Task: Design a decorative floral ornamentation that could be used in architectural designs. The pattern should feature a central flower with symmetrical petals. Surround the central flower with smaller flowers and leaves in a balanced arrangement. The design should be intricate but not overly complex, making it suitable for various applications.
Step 1554:
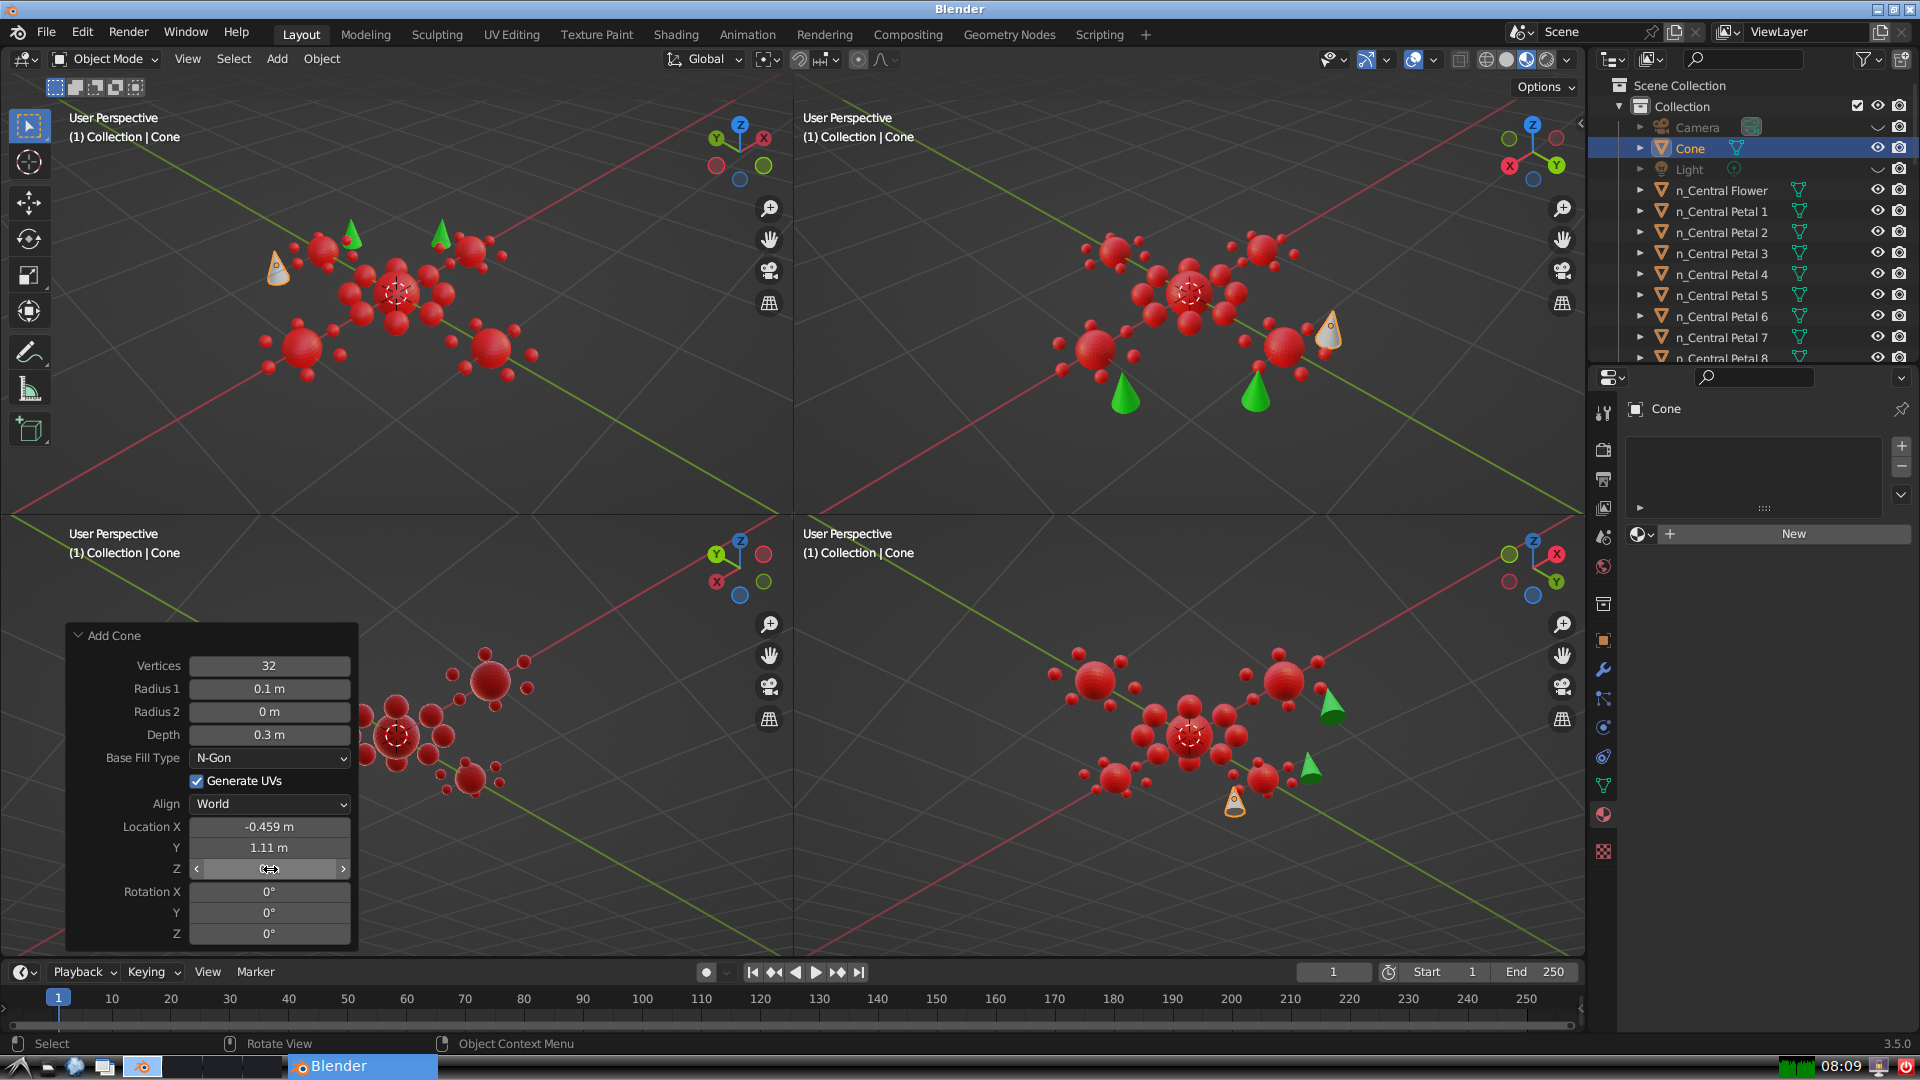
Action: {"mouse_move": [270, 892]}